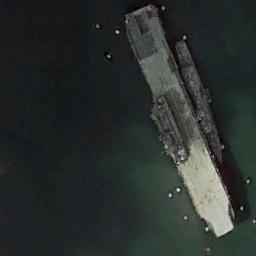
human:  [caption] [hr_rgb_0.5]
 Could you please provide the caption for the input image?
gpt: The cargo ship is in the dark green water .

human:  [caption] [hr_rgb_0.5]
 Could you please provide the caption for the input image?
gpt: There is a ship in the black water .

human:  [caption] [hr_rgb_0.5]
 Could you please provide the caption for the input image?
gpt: There are several ships of different sizes at sea .

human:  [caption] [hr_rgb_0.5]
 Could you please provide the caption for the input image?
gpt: A ship and an aircraft carrier moored in the blue harbor .

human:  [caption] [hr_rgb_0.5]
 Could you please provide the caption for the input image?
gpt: The ship is surrounded by green water .